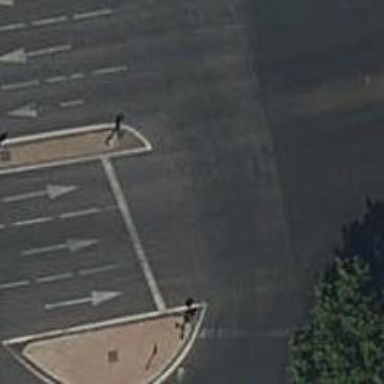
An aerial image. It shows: Road with traffic signals.